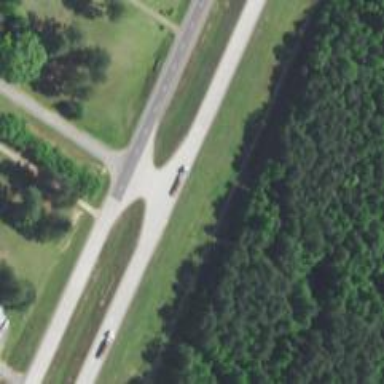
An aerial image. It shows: Trunk link highway.